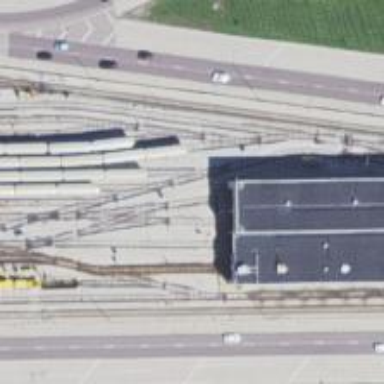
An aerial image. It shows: Electrified rail service yard.